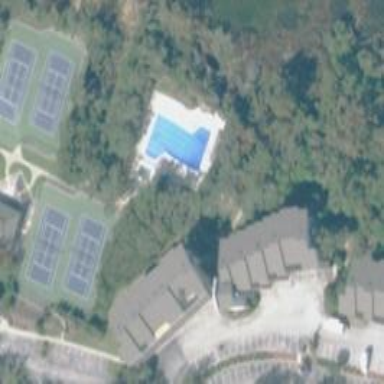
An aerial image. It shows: Swimming pool located in leisure land.